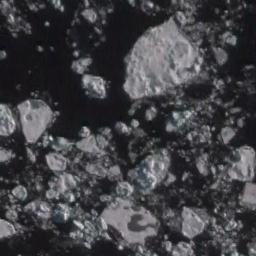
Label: sea_ice